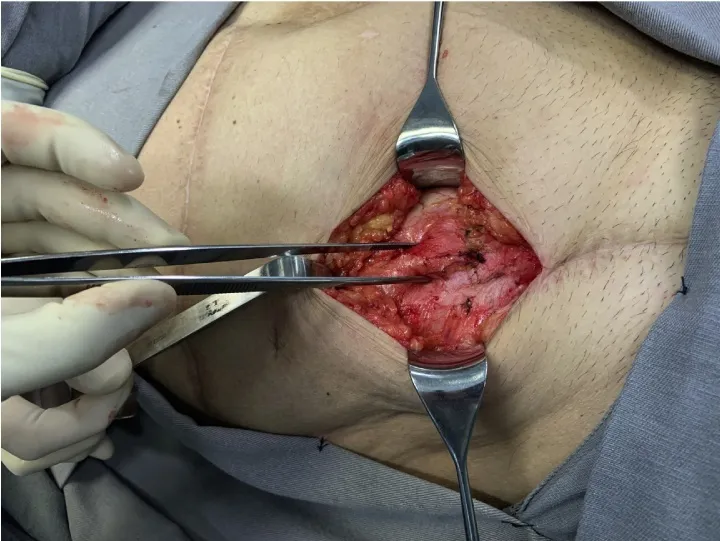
Intact external oblique muscle fascia and intraparietal bulge.
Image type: medical_photograph (other_medical_photograph)